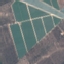
Label: PermanentCrop